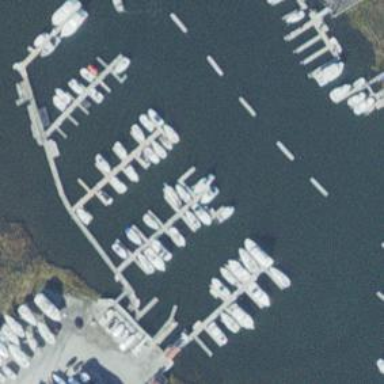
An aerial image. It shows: Marina on leisure land.